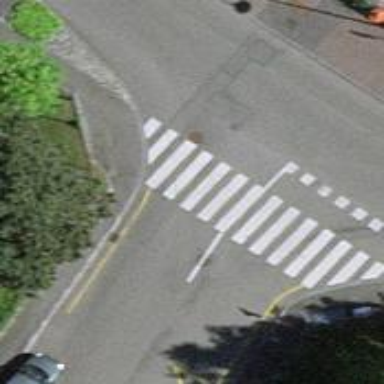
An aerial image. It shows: Marked crossing with zebra stripes on the road.